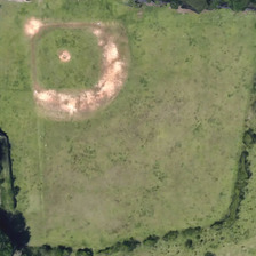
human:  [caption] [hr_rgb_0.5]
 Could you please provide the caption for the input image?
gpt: A baseball field with yellow and turquoise side by side.

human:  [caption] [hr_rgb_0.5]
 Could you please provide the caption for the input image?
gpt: Beside the yellow and turquoise baseball fields.

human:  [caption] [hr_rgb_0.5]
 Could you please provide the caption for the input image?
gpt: The green baseball field is not very flat.

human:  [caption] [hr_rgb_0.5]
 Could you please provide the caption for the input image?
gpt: The turquoise baseball field is not very flat.

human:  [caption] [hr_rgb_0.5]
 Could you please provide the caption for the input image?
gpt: A yellow and turquoise baseball field next to it.